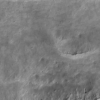
Label: not_dusty